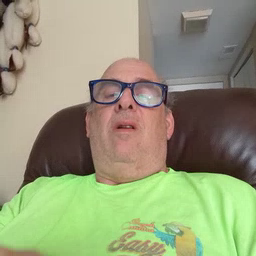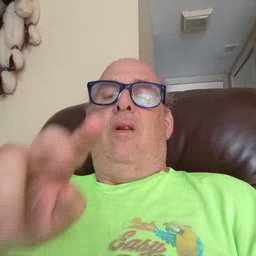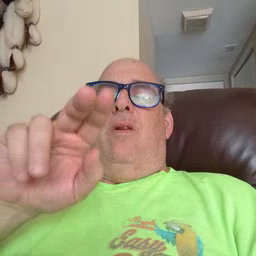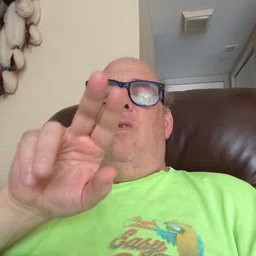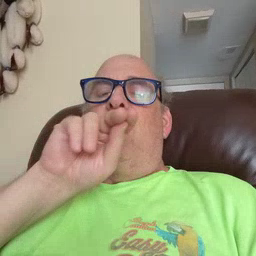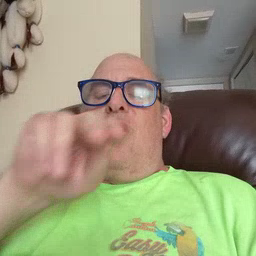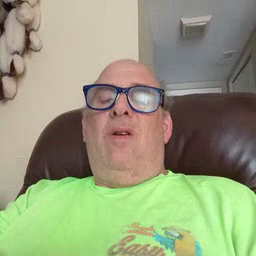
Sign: goose